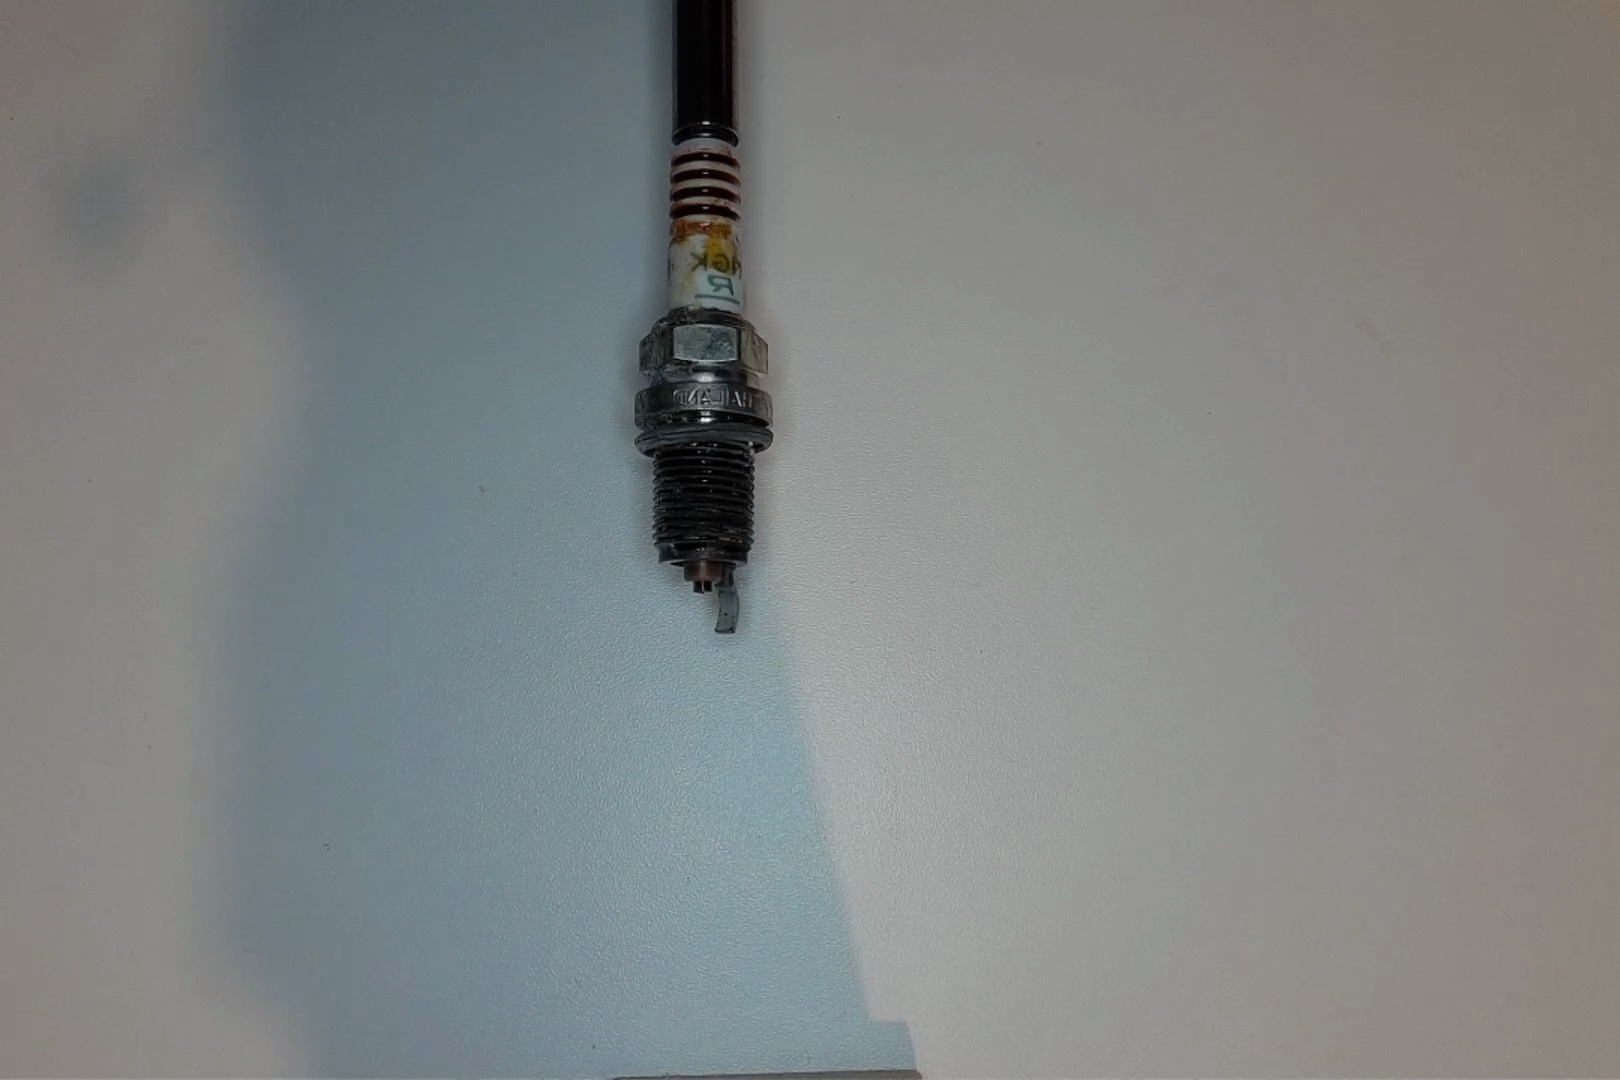
Label: anomaly